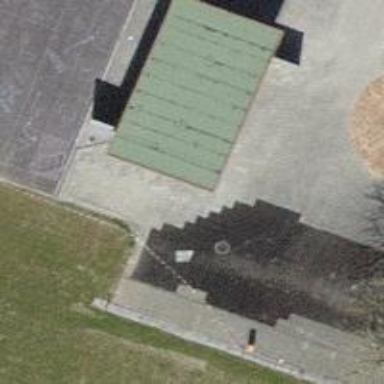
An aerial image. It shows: Bench for seating.